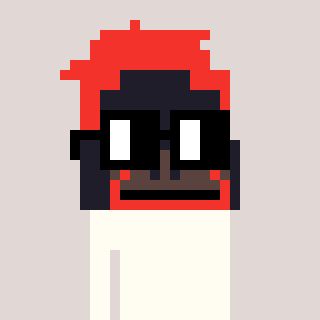
a pixel art character with square black glasses, a orangutan-shaped head and a bege-colored body on a warm background